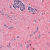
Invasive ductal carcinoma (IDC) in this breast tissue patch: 1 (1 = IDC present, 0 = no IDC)